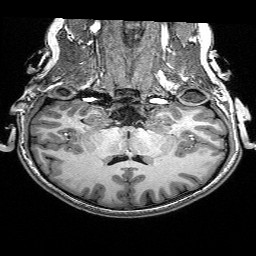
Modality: T1w
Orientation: sagittal